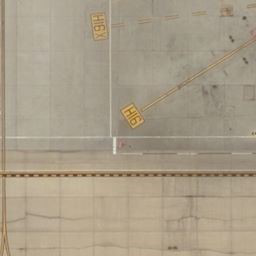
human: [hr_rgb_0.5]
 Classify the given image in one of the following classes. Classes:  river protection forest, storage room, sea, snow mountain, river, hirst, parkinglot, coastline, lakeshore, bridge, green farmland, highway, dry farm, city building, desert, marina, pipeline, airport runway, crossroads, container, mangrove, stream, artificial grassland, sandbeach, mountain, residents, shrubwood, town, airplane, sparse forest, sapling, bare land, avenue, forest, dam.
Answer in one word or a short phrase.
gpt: airport runway